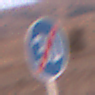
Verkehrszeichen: EndeMindestgeschwindigkeit
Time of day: SunriseSunset
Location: Outdoor (Nature)
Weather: PartlyCloudy
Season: NotSpecified
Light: Natural